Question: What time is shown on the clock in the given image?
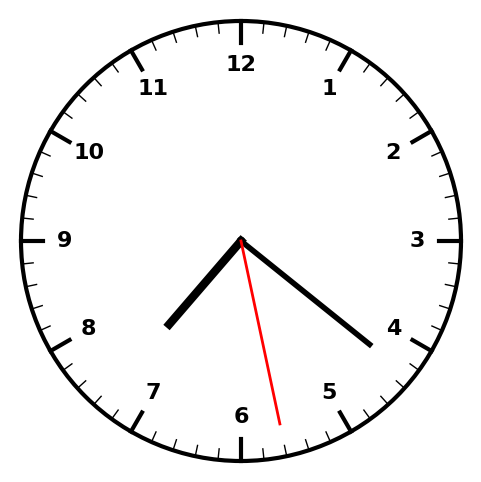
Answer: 07:21:28